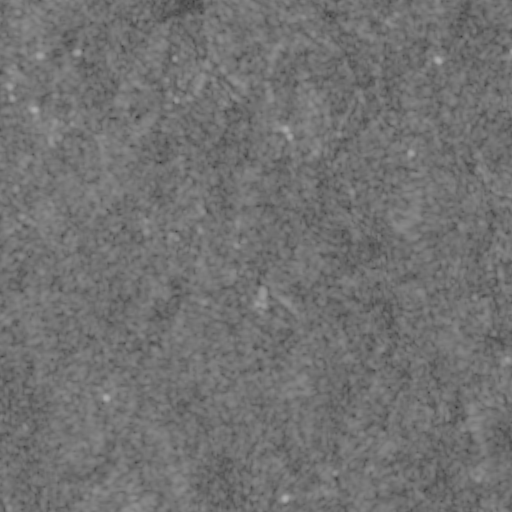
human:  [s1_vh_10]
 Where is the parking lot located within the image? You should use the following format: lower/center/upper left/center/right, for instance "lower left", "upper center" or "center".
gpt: The parking lot is located in the upper center of the image.
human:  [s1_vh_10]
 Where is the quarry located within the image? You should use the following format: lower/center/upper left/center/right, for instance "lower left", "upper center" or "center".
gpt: The quarry is located in the center of the image.
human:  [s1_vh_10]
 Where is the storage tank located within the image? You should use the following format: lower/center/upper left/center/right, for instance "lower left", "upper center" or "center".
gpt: The storage tank is located in the center left of the image.
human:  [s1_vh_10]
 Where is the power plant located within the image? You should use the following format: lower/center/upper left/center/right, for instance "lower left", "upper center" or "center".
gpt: There is no power plant in the image.

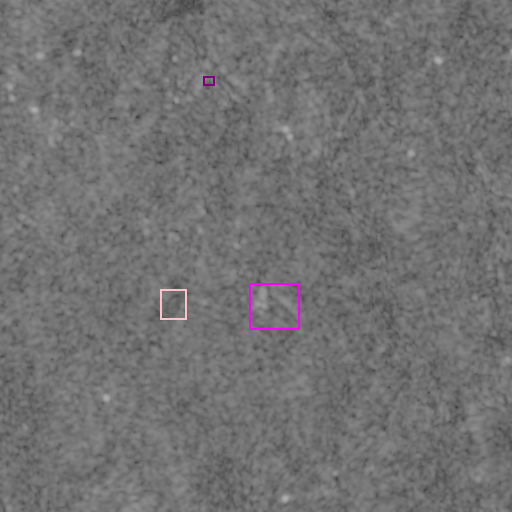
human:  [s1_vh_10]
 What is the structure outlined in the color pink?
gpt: The structure outlined in pink is a park.
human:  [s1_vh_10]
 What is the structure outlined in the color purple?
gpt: The structure outlined in purple is a parking lot.
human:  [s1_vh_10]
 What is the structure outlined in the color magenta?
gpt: The structure outlined in magenta is a quarry.
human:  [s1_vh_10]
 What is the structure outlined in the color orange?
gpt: There is no orange outline.